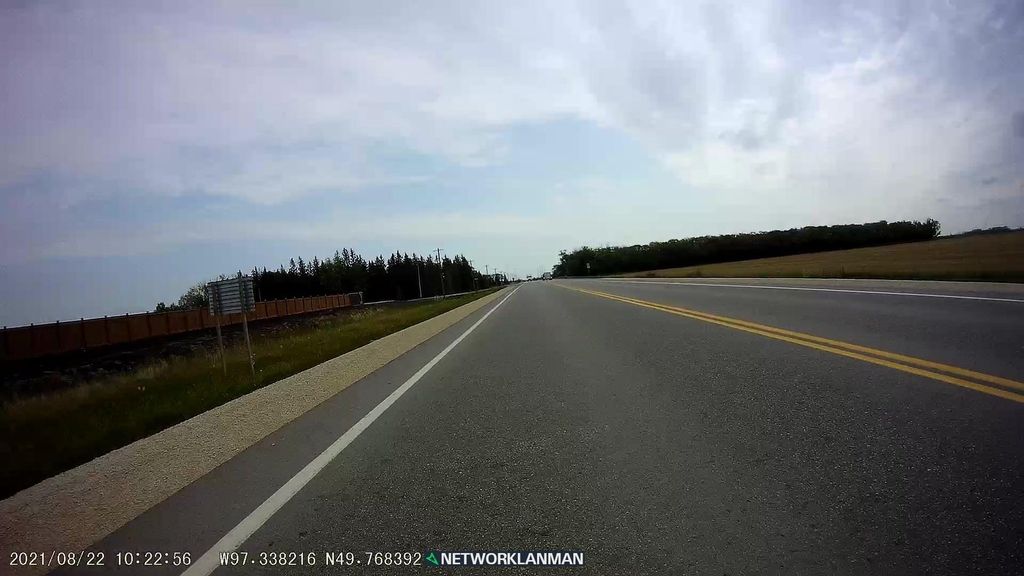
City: winnipeg